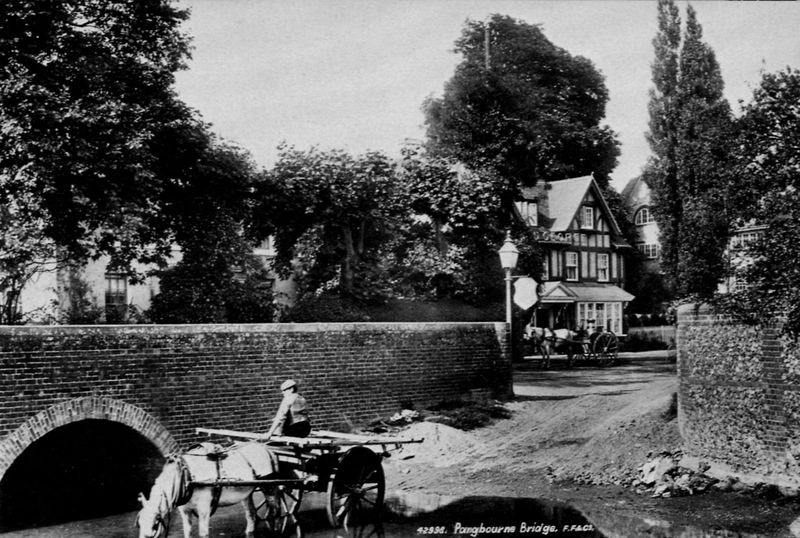
Titel: Pangbourne Brücke
Künstler: Francis Frith
Schlagwörter: baum, himmel, laub, mann, schatten, wasser, weiß, bäume, fluss, menschen, stadt, ufer, fenster, grau, holz, lampe, laterne, schwarz, strasse, dach, haus, weg, alt, mütze, trinken, steine, signatur, bach, brücke, kind, england, wald, arbeit, genre, karren, pferd, pferde, räder, schrift, sommer, bogen, transport, dorf, mauer, ziegel, rast, einspänner, kutsche, speichen, arbeiter, rad, wagen, wagenrad, junge, bauer, foto, fotografie, schild, geschirr, schwarzweiß, kutscher, deichsel, schimmel, photo, fahren, anwesen, mauern, straßenlampe, straßenlaterne, fachwerk, fachwerkhaus, reichtum, staße, tränke, wagenräder, rampe, postkarte, gespann, fotographie, pflug, gaslaterne, brückenbogen, photografie, fuhrwerk, pferdewagen, mauersteine, himml, furt, überquerung, foto fotografie, wasseer, pferdekarren, bridge, bow, krren, arbeit mann, pangbourne bridge, alte heimat